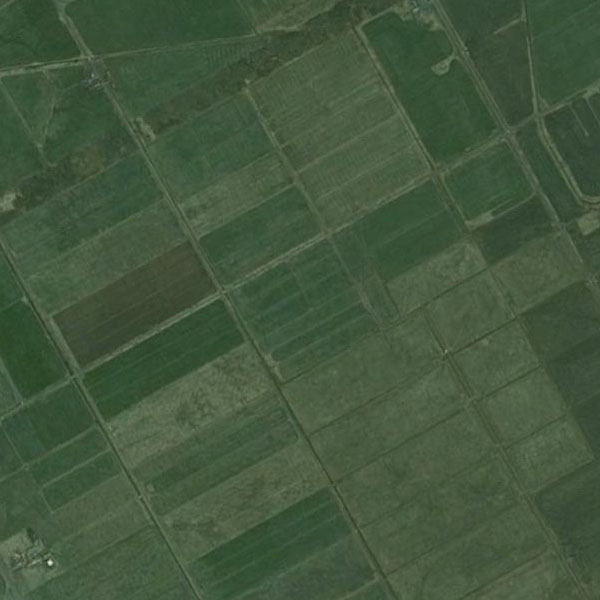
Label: Farmland